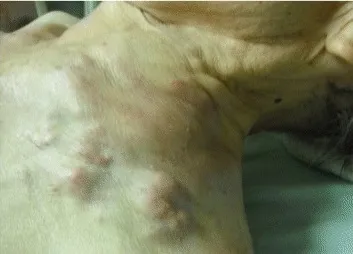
A single tumor mass in the supraclavicular area.
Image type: medical_photograph (skin_photograph)